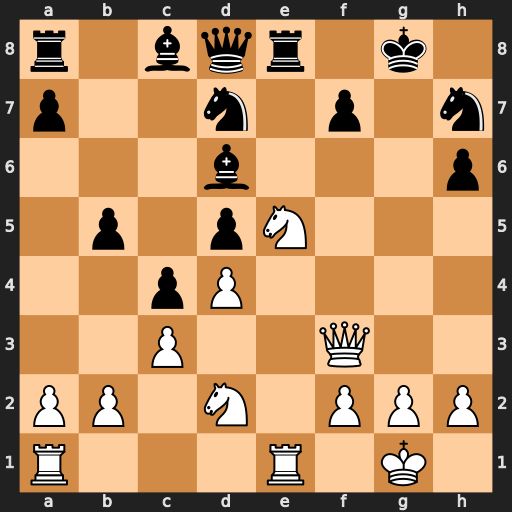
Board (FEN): r1bqr1k1/p2n1p1n/3b3p/1p1pN3/2pP4/2P2Q2/PP1N1PPP/R3R1K1
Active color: w
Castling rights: -
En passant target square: -
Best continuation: Qxf7+ Kh8 Ng6#